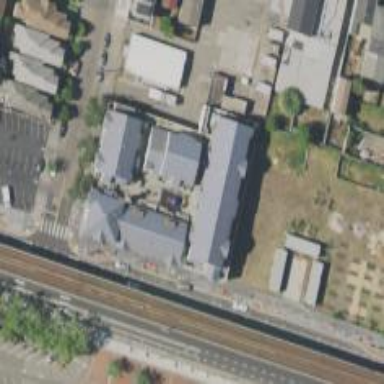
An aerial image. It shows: Clinic.